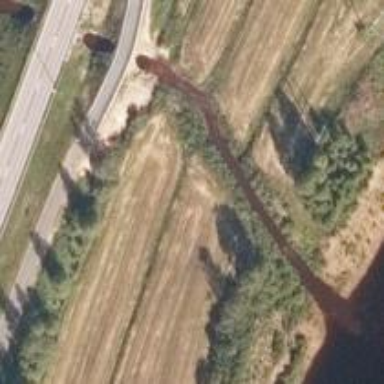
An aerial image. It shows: Canal.